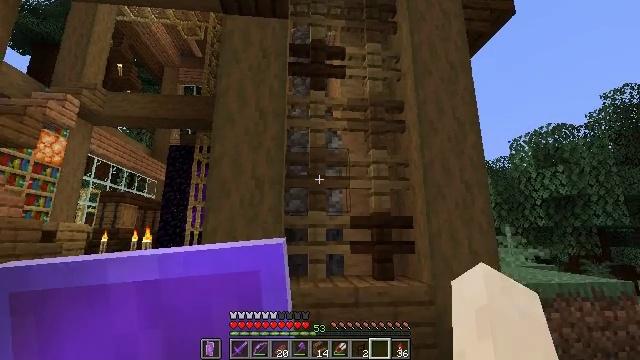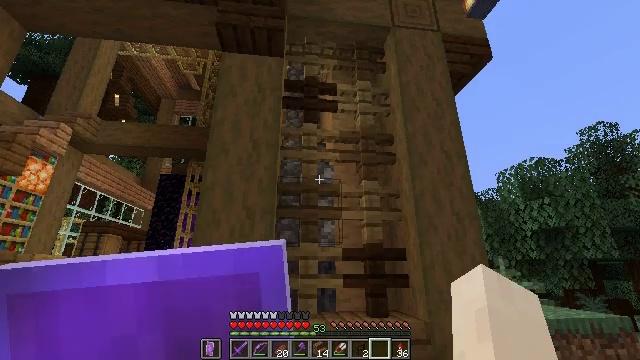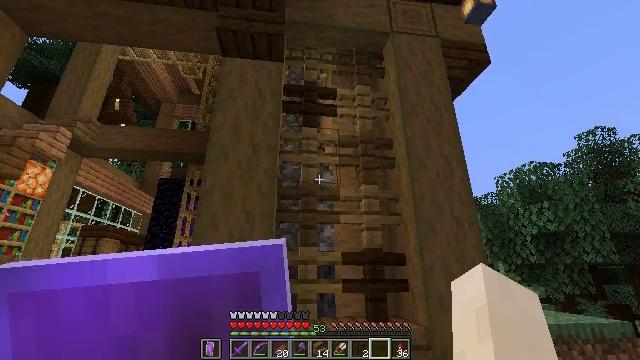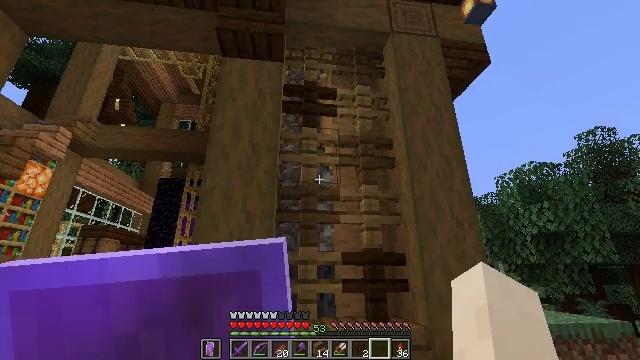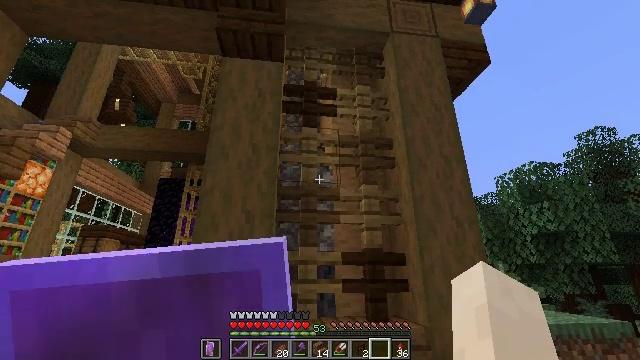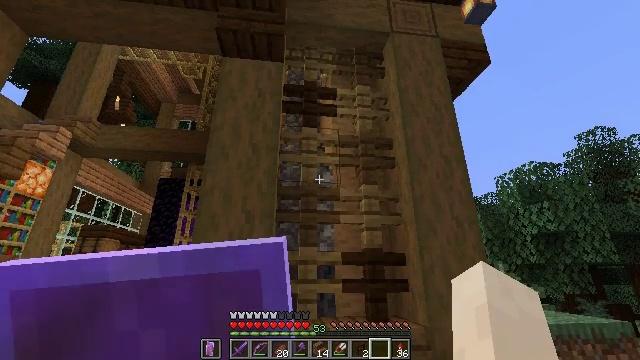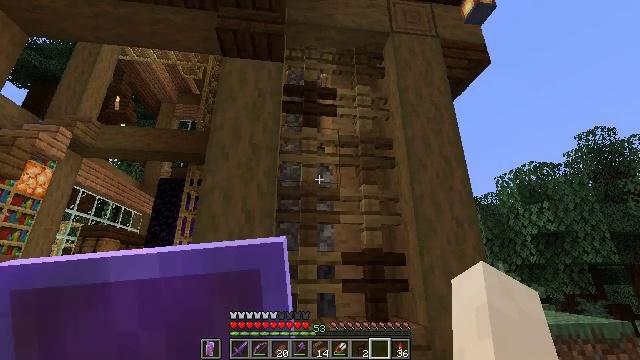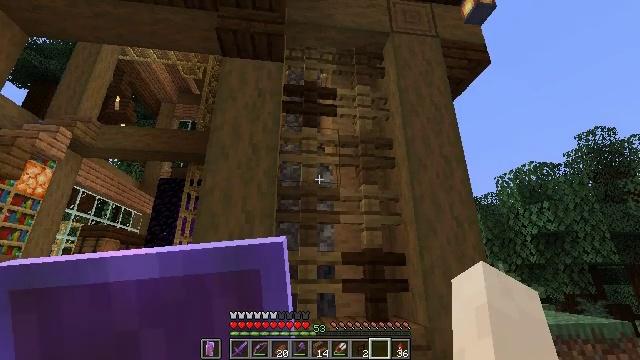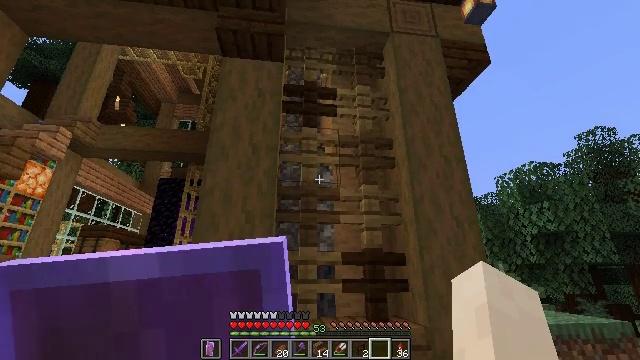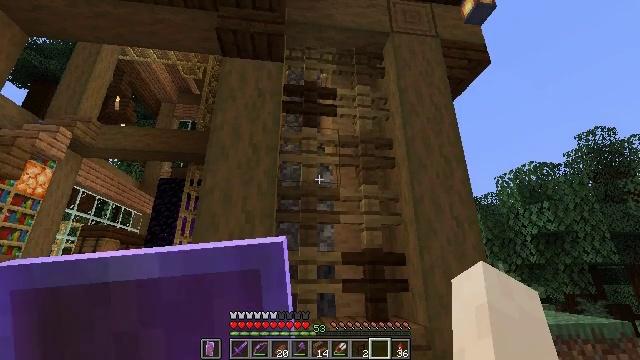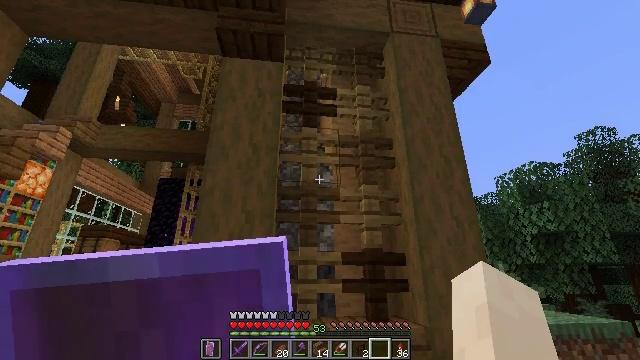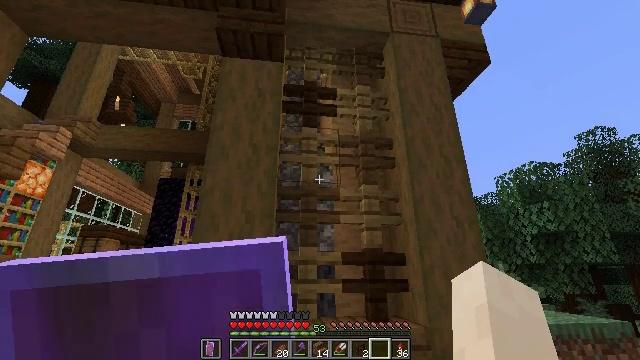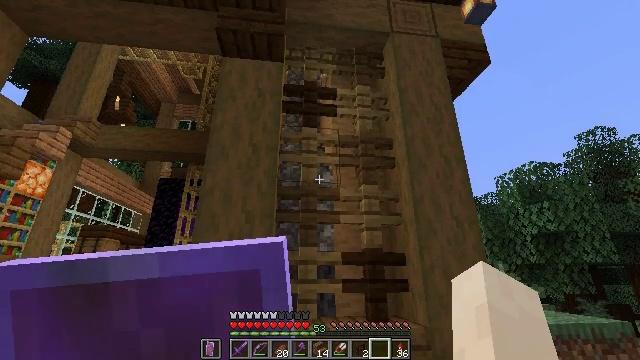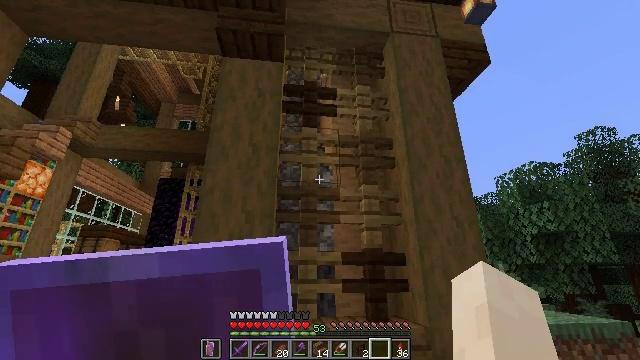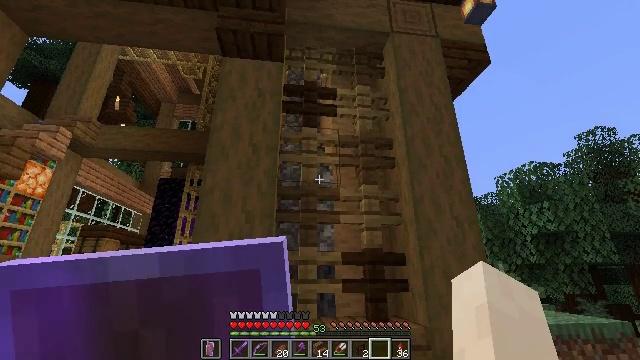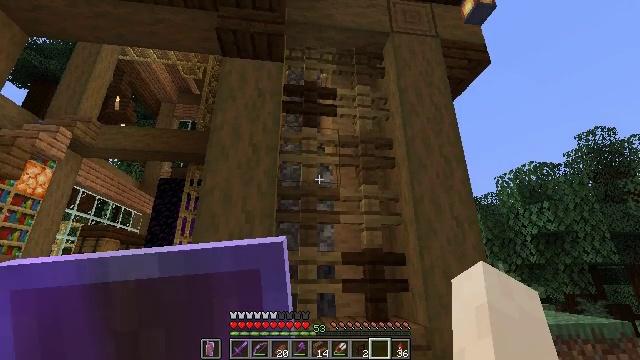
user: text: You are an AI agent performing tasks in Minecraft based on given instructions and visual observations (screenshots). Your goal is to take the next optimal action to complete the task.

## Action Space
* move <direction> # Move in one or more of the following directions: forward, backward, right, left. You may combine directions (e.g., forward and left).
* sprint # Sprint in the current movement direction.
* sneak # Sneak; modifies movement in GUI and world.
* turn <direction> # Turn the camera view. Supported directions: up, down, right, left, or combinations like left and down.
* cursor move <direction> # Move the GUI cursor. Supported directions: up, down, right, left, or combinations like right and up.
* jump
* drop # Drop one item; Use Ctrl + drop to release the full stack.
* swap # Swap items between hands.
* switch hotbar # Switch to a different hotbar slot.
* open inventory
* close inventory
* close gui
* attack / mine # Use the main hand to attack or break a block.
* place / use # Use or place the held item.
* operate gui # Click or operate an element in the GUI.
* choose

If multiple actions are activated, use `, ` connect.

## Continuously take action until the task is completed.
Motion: motion action
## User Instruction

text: Break down the oak fence.
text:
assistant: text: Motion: turn right and up
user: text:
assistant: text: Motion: no_op
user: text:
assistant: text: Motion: no_op
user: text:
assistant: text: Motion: no_op
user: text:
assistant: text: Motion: no_op
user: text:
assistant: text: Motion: no_op
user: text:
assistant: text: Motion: no_op
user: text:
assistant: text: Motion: no_op
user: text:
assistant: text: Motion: no_op
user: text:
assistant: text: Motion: no_op
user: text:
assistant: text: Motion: no_op
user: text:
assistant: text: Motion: no_op
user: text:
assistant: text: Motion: no_op
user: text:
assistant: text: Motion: no_op
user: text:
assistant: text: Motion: no_op
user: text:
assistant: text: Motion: no_op
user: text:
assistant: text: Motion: no_op
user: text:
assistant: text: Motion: no_op
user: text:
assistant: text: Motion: no_op
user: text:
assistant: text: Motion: move forward, turn down
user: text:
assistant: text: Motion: move forward, turn down
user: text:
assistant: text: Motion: move forward, turn down
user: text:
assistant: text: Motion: move forward, turn down
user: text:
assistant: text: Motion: move forward
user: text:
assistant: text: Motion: move forward
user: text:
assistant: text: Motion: move forward
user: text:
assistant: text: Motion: move forward
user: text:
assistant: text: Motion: no_op
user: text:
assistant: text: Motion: no_op
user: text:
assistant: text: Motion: no_op